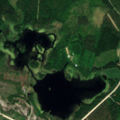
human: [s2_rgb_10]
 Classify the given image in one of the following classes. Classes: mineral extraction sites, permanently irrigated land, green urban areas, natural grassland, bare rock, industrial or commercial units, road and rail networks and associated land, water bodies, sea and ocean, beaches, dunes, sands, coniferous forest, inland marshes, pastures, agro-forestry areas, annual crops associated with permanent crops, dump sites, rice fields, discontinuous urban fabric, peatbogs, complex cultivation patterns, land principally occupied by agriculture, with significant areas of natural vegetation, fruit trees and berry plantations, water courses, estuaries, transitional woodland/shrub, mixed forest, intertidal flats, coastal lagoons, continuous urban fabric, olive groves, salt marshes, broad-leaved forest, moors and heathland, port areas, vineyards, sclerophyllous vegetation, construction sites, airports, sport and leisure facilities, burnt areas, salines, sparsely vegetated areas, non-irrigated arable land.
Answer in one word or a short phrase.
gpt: mixed forest, transitional woodland/shrub, water bodies